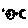
Label: moon